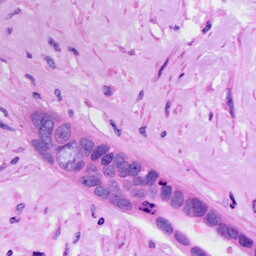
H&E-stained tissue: Ovarian